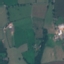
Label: Pasture